Question: I have looked over this more times than I can possibly count, but cannot for the life of me figure out what I am doing wrong. I have written shortcode functions many times in the past, also, more times than I can count. For whatever reason, this one refuses to work correctly. After an hour of trying over and over again, I have not found success. Please help.
- - 'ID''listID'- 'extract''shortcode_attr()'- - - 'ob_start()''ob_get_clean()'- 'var_dump''print_r''var_dump(array('foo' => 'bar'))''print_r(array('foo' => 'bar'))'
Please cure my madness, and so I can move on with my day.
'''
[subscription ID="1" referrer="overlay-promotion" buttonText="Send it to me" buttonBGHex="#000c49"]
'''
'''
function subscription_form($atts){
//Yes, I tried extract to, and yes, I changed the variables in the html below to reflect this change.
$a = shortcode_atts( array(
"ID" => "1",
"referrer" => "not-what-you-think-this-should-be",
"buttonText" => "Subscribe",
"buttonBGHex" => "#78C138"
), $atts, "subscription" );
$html = '<form id="subscribe" name="email_signup" class="form-inline validate" action="http://www.example.com/subscribe" method="post">';
$html .= '<input type="hidden" name="referrer" value="'.$a["referrer"].'">';
$html .= '<input type="hidden" name="success_url" value="http://www.example.com/subscribe/success">';
$html .= '<input type="hidden" name="error_url" value="http://www.example.com/subscribe/error">';
$html .= '<input type="hidden" name="list_id" value="'.$a["ID"].'">';
$html .= '<input type="text" placeholder="Enter your email address" class="input-large" name="email">';
$html .= '<input type="submit" class="btn btn-primary" style="background-color:'.$a["buttonBGHex"].';" name="submit" value="'.$a["buttonText"].'">';
$html .= '</form>';
return $html;
}
add_shortcode( 'subscription', 'subscription_form' );
'''

'''
<form id="subscribe" name="email_signup" class="form-inline validate" action="https://www.example.com/subscribe" method="post">
<input type="hidden" name="referrer" value="HP-overlay-2015">
<input type="hidden" name="success_url" value="https://www.example.com/subscribe/success">
<input type="hidden" name="error_url" value="https://www.example.com/subscribe/error">
<input type="hidden" name="list_id" value="1"><input type="text" placeholder="Enter your email address" class="input-large" name="email">
<input type="submit" class="btn btn-primary" style="background-color:#78C138;" name="submit" value="Subscribe">
</form>
'''
<URL>
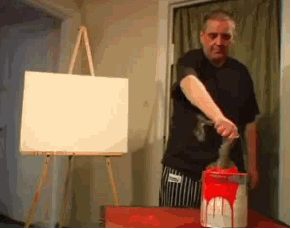
Answer: According to the Codex for <URL> the attribute names for a shortcode are converted to lowercase.
> Shortcode attribute names are always converted to lowercase before they are passed into the handler function. Values are untouched.
That would mean you need to access your array keys with the lowercase version for the correct output.